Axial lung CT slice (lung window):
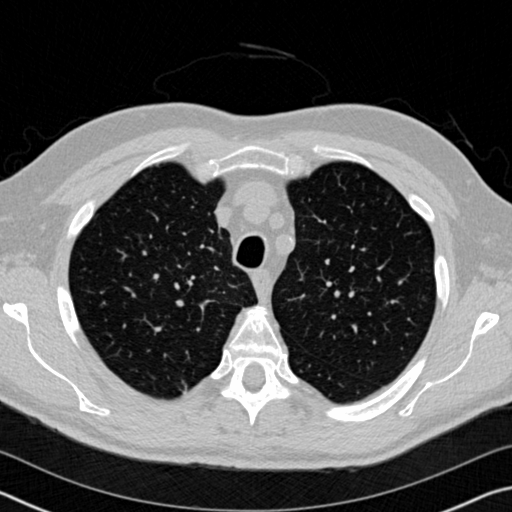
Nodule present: no